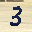
Label: 3